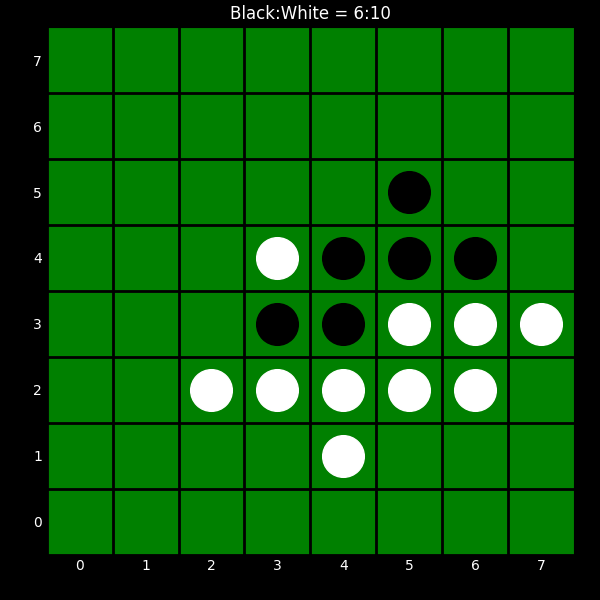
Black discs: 6
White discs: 10